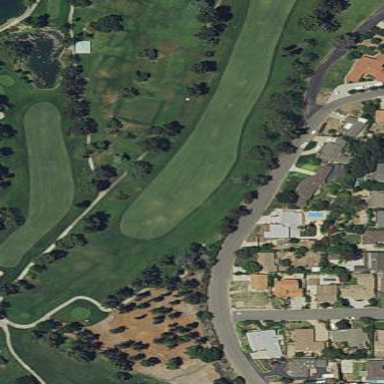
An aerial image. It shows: Sand bunker on golf course.